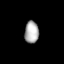
Tissue: lung
Cell type: Epithelial cells
Senescence score: 0.2425
Nuclear area (px): 307
Mean DAPI intensity: 172.43